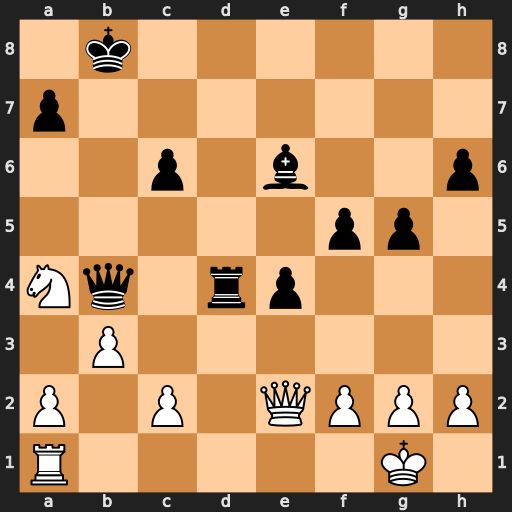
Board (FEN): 1k6/p7/2p1b2p/5pp1/Nq1rp3/1P6/P1P1QPPP/R5K1
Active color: w
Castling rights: -
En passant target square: -
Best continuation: c3 Qb5 Qxb5+ cxb5 cxd4